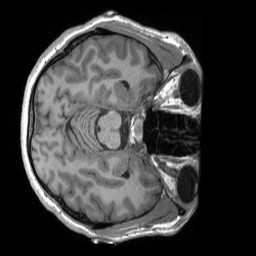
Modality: T1w
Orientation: axial
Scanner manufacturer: siemens
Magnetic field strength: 3 T
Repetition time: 2.4 s
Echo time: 0.00224 s